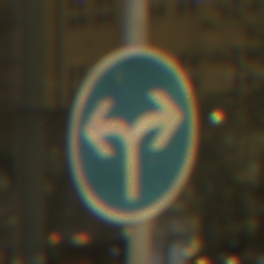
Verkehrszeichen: VorgeschriebeneFahrtrichtungRechtsOderLinks
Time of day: Night
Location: Outdoor (Urban)
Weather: Overcast
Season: NotSpecified
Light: Artificial